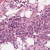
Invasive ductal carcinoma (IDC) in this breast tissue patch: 1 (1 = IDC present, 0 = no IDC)